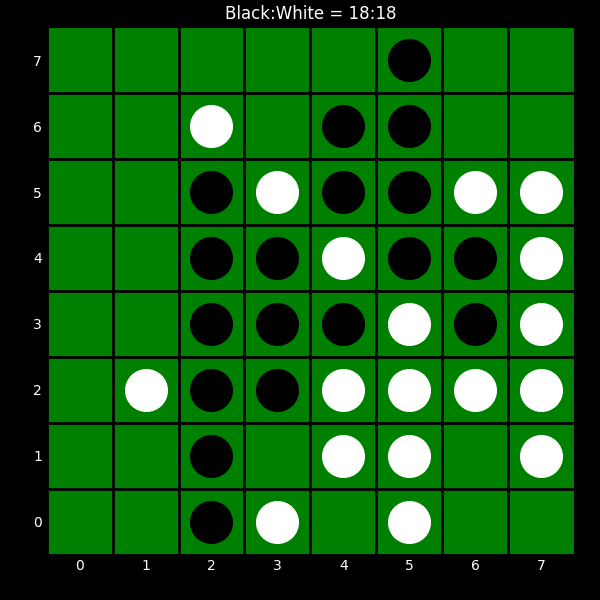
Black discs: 18
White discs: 18